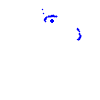
Particle: proton